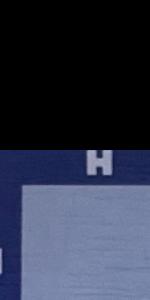
Label: Empty